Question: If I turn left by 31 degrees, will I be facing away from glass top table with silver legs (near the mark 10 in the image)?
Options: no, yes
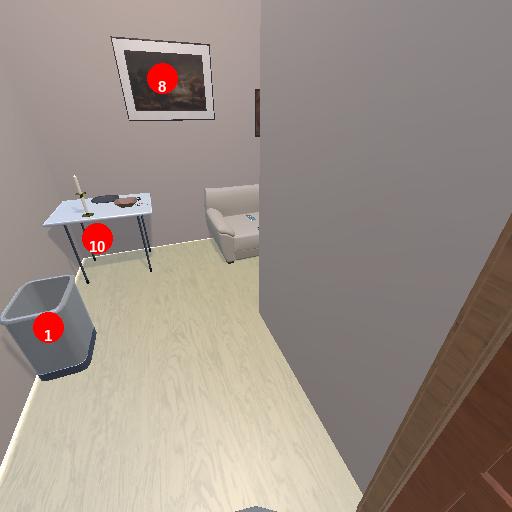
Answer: no